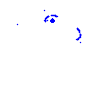
Particle: proton